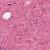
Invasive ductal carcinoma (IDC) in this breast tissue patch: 0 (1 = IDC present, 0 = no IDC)